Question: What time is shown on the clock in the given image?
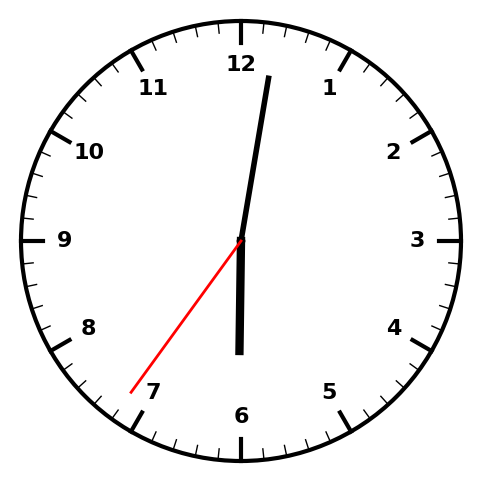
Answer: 06:01:36